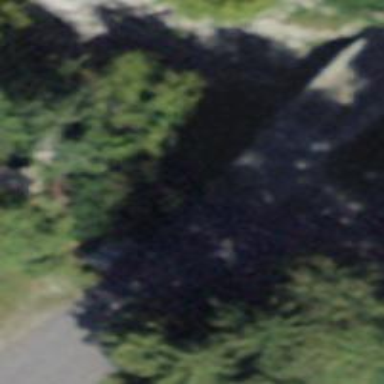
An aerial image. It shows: Unclassified road on bridge.